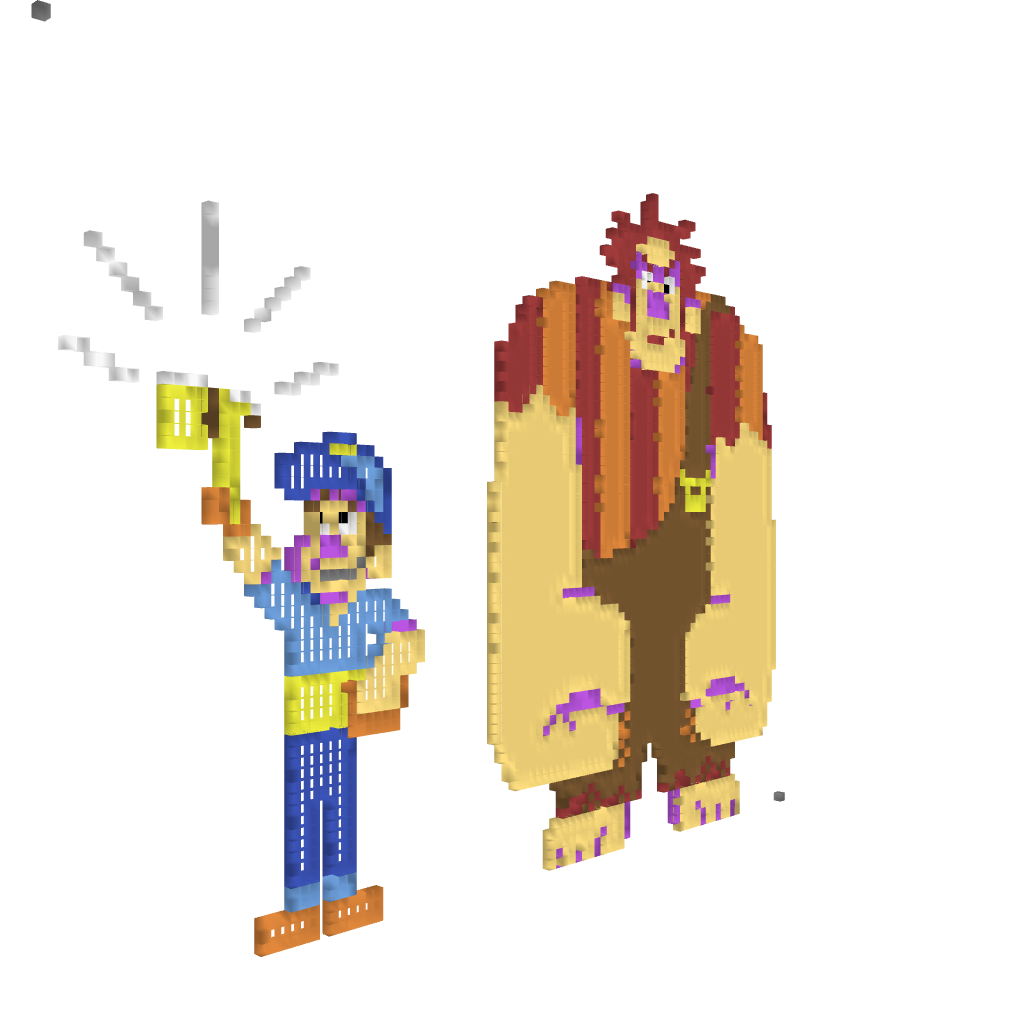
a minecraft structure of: Wreck it Ralph and Fix it Felix - By Cybersneeze high quality